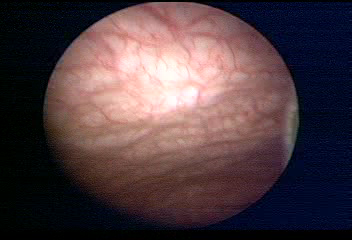
Modality: WLC
Class: Normal mucosa
Bladder cancer association: No